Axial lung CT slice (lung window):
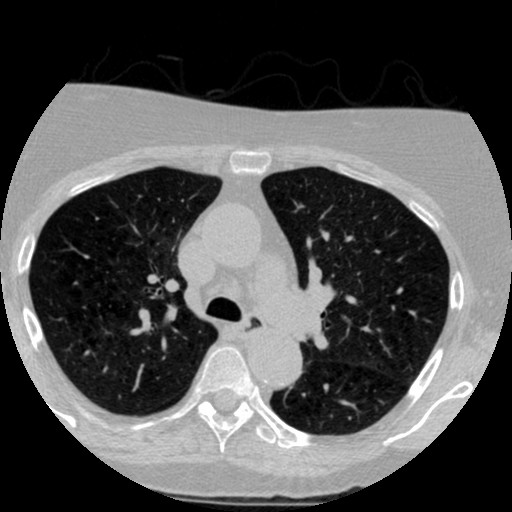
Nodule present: no